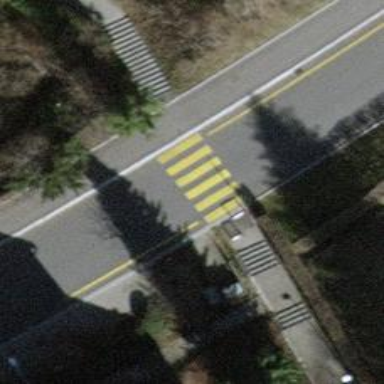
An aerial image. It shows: Road with steps.